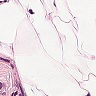
Metastatic tissue present: no